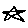
Label: star